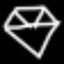
Label: diamond